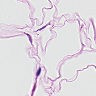
Metastatic tissue present: no